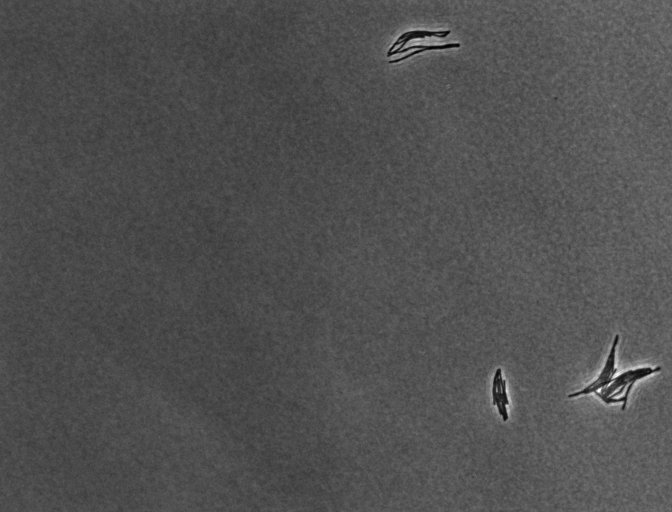
various_fewshot